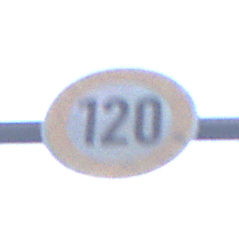
Verkehrszeichen: Geschwindigkeit120
Umgebung: Outdoor, Urban
Tageszeit: SunriseSunset
Wetter: PartlyCloudy
Licht: Natural
Jahreszeit: NotSpecified
Kontrast: MediumContrast